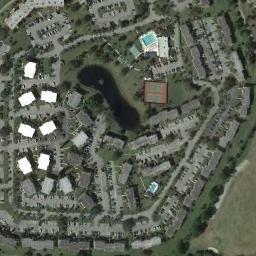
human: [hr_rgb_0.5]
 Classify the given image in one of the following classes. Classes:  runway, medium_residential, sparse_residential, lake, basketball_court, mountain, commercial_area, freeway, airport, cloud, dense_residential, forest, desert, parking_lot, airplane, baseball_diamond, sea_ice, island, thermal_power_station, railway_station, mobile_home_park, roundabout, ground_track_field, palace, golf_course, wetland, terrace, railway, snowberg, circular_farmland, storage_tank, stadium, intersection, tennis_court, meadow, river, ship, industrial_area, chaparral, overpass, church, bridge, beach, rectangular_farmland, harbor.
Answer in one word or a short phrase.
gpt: dense_residential